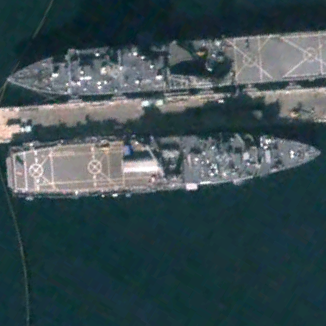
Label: combat